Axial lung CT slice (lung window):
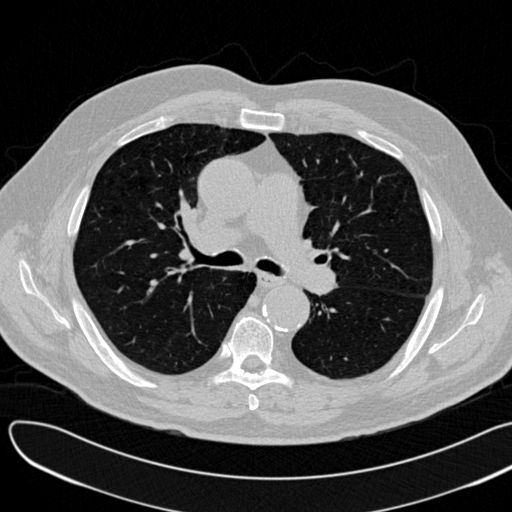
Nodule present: no